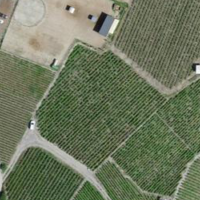
EUNIS habitat code: 40
Species observed at this site:
Cirsium vulgare